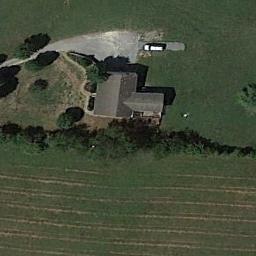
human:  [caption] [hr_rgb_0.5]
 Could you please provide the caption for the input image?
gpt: There is a car next to the sparse residential .

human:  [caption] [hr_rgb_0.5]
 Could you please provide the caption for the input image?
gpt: Two paths lead to a small black house .

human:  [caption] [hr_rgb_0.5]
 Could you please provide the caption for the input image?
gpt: The sparse residential is on the grass next to some trees and a road .

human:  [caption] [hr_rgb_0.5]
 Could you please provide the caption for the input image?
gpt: There are several houses of different sizes in a sparse residential area surrounded by grass .

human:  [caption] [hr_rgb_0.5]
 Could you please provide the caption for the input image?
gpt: A sparse residential area with a black building on the green meadow .